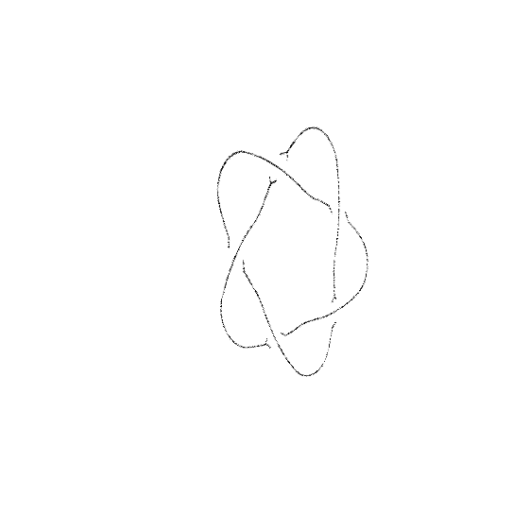
Crossing number: 5